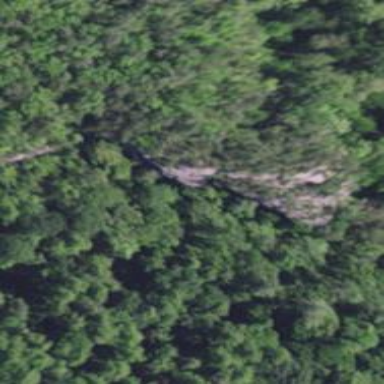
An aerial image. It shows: Crag suitable for climbing located by cliff.